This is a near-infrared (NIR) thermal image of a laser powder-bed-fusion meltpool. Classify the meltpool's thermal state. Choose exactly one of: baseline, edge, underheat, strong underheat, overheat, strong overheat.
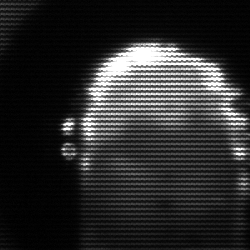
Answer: baseline